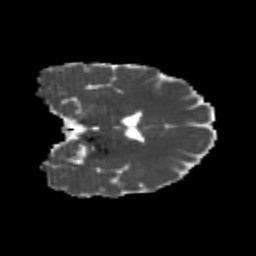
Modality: MD
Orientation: coronal
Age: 23
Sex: female
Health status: healthy
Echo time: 0.074 s